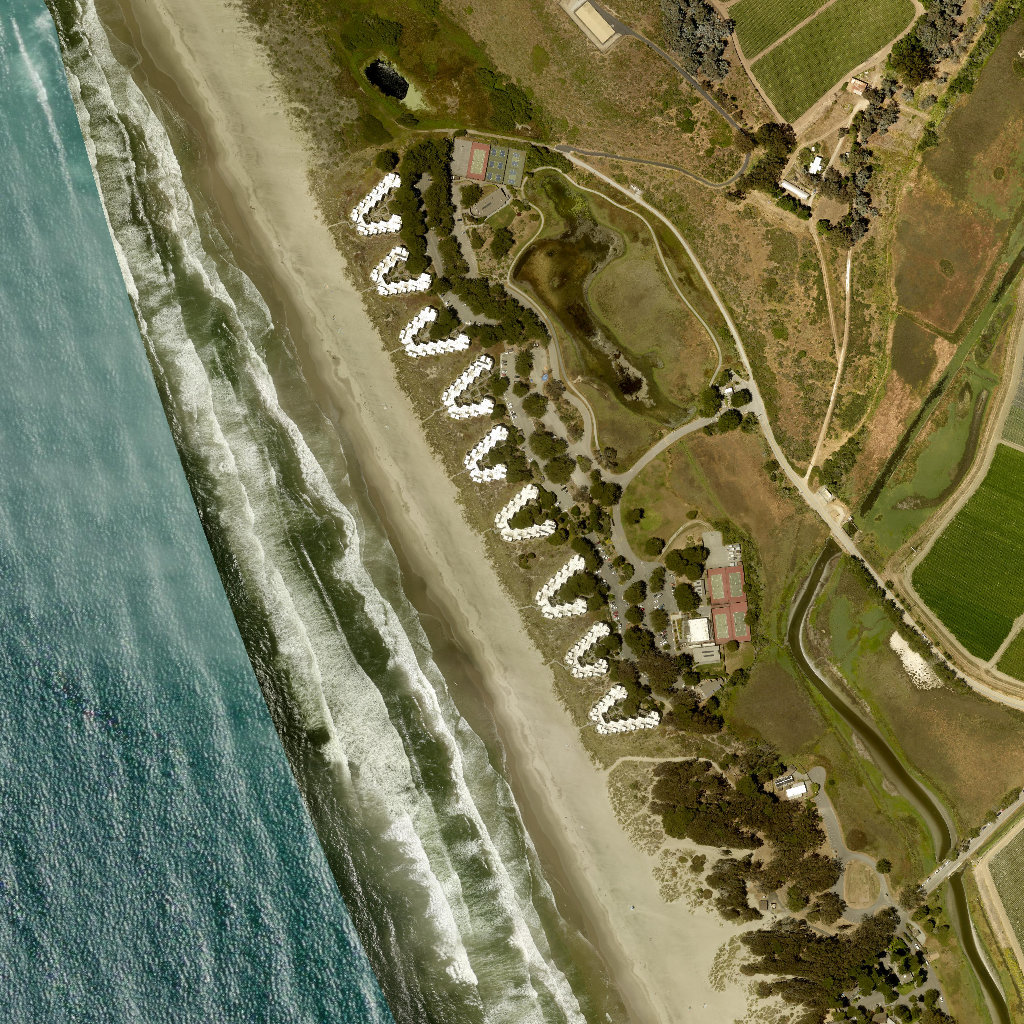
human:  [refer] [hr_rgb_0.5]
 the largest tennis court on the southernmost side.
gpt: <box>[[68, 55, 73, 62, 0]]</box>